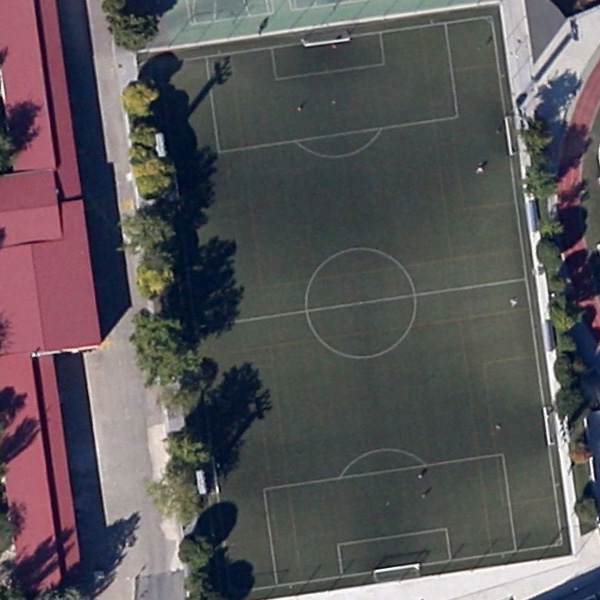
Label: Playground